Question: I need to build a pie/donut chart where the outer ring does not continue for the full circumference of the chart:

I've obviously managed to draw the chart but now need to treat the green slice as a single unit, even though it is really an inner and outer slice - have tried working with mouseOver/Out with no luck (changes on mouseOver, regex error on out):
In plotOptions { series { point { events I'm doing this:
'''
mouseOver: function () {
if (this.name == "") {
this.options.oldColor = this.color;
this.update({
color: 'red'
});
}
},
mouseOut: function () {
if (this.options.oldColor != null && this.name == "") {
this.update({
color: this.options.oldColor
});
}
}
'''
I need to keep tooltips on as well...
Any ideas?
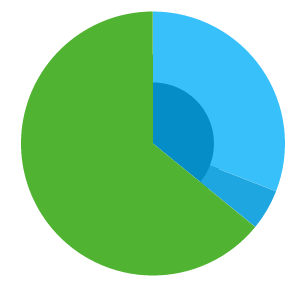
Answer: Solved - added the event below to clear the default mouseOut function, then used .graphic.attr to make my changes.
'''
events: {
load: function () {
var seriesPoints = this.series[0].points;
for (var i = 0; i < seriesPoints.length; i++) {
seriesPoints[i].onMouseOut = function () { };
}
}
}
'''